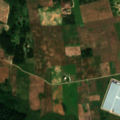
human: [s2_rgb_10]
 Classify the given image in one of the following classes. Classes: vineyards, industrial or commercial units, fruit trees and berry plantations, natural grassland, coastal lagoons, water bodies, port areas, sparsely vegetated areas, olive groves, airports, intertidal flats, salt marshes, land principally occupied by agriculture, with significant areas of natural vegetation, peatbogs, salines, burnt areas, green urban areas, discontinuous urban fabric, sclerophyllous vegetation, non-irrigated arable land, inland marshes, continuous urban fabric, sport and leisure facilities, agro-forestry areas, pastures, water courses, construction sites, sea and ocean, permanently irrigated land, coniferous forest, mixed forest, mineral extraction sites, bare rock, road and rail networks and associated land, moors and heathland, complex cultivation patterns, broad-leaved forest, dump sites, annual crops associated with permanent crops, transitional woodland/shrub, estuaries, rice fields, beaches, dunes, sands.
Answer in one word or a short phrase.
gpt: non-irrigated arable land, pastures, complex cultivation patterns, land principally occupied by agriculture, with significant areas of natural vegetation, broad-leaved forest